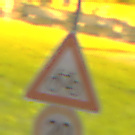
Verkehrszeichen: RadverkehrRechts
Zusatzzeichen unten: Geschwindigkeit20
Umgebung: Outdoor, Urban
Tageszeit: Night
Wetter: PartlyCloudy
Licht: Artificial
Jahreszeit: NotSpecified
Kontrast: HighContrast